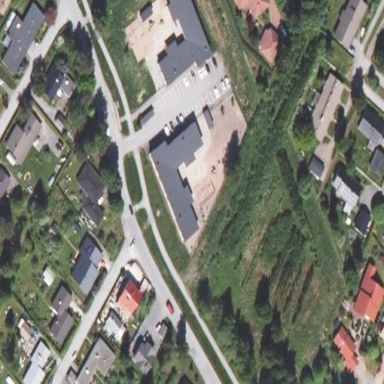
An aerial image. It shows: Kindergarten.